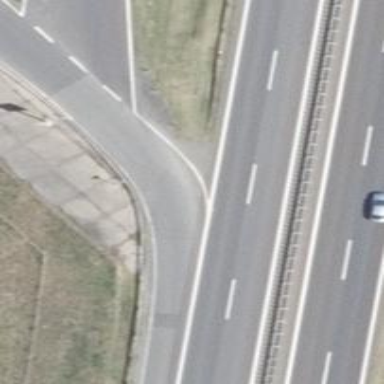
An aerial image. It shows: Asphalt motorway link.